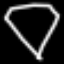
Label: diamond